Question: A screenshot should explain the question:

Notice the "bubble" between the 3rd and 4th commits from the top. Why is it there? There is no commit associated with it. I would think there should be a straight line between 06280ab and 46d4f6e.
### UPDATE
Based on mah's comment, here's a side by side comparison with the formatting that would make sense to me:
'''
$ git --no-p $ git --no-p
* 3f1c123 * 3f1c123
|\ || * 06280ab | * 06280ab
* | 7e4d2a * | 7e4d2a
|\ \ |\|
| |/ | |
| * 46d4f6e | * 46d4f6e
| * e77730c | * e77730c
|/ |/
* 4ae17be * 4ae17be
'''
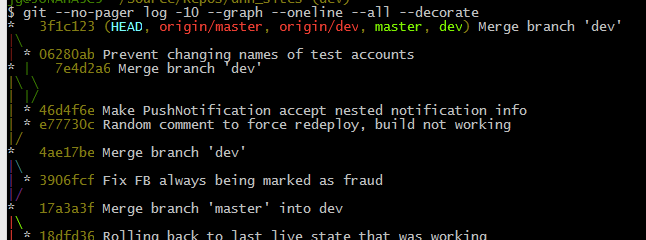
Answer: There is a virtual straight connection here but for formatting purposes the entry is not a straight line -- it's just the way the tool designer decided to create the output.
The side-by-side comparison that has been edited into the question accurately reflects the same information in both the actual output format and another possibility. While there are aesthetic differences between them, the information each presents is identical.